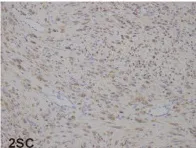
(B-D) Histopathology of uterine fibroids (x20), scale bars: 2 mum. (C) IHC for 2-succinocysteine (2SC) showed strong, diffuse cytoplasmic and nuclear staining.
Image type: pathology (immunostaining)